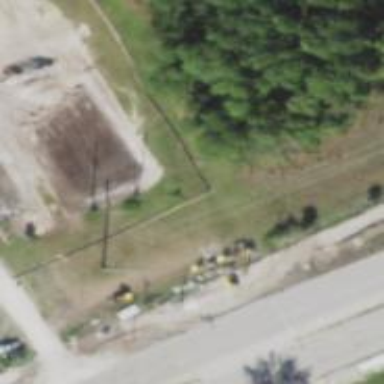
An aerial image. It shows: Power pole.